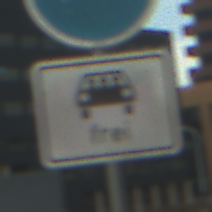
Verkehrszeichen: MehrfachbesetzePersonenkraftwagenFrei
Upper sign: Busssonderstreifen
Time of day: MorningAfternoon
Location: Outdoor (Urban)
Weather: PartlyCloudy
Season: NotSpecified
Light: Natural